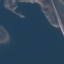
Land use / land cover class: SeaLake